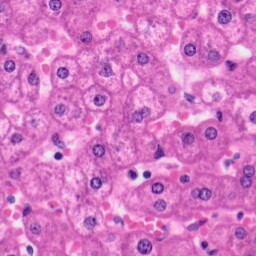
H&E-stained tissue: Liver